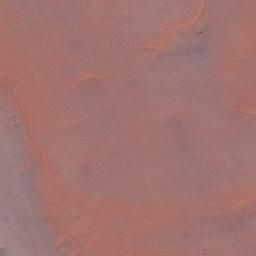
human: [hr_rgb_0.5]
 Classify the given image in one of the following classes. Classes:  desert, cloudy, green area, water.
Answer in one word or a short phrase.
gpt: desert